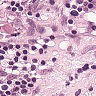
Metastatic tissue present: yes